Aerial crown-view tile of a tropical tree (Barro Colorado Island, Panama), acquired 20250317:
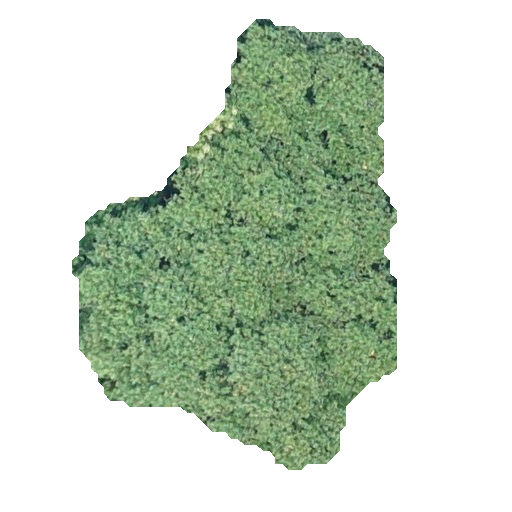
Species: Hieronyma alchorneoides
GBIF accepted scientific name: Hieronyma alchorneoides
Crown area: 144.049 m²